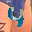
Label: 4